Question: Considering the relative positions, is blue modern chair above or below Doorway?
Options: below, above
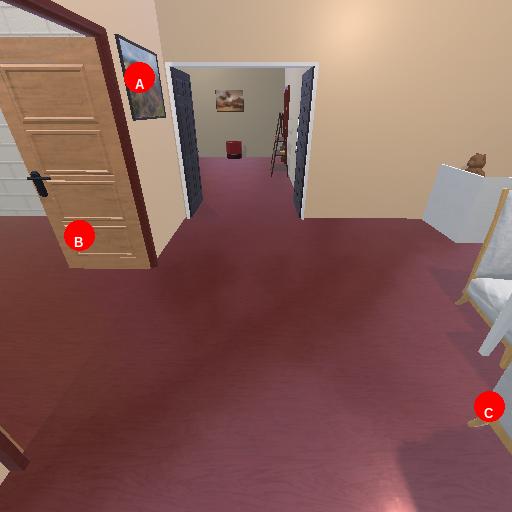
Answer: below